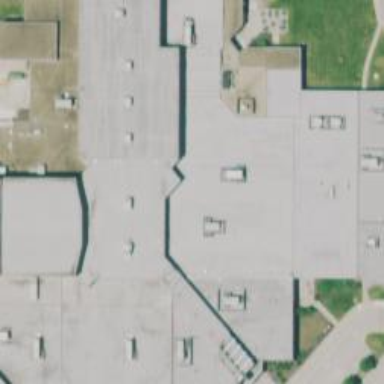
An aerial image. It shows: School building.